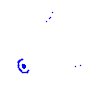
Particle: electron